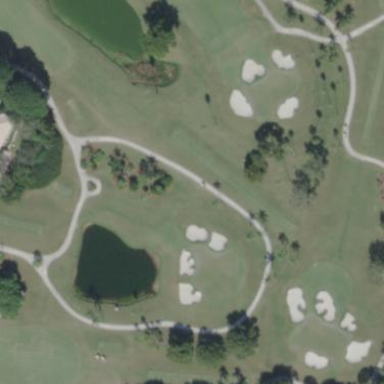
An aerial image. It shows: Grassy area designated as golf tee.